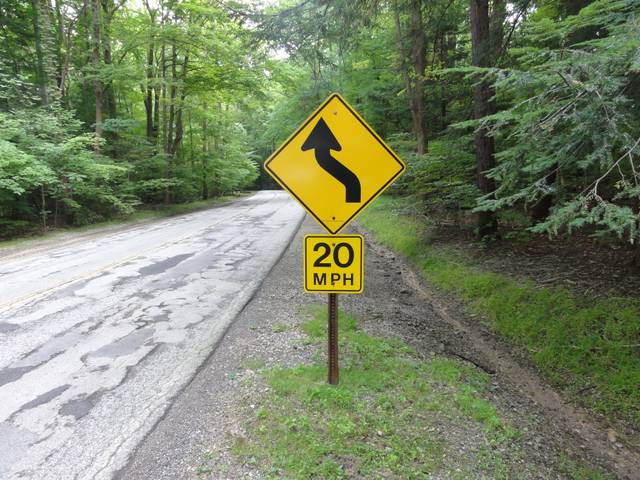
Region: United States
Coordinates: 41.566, -81.428